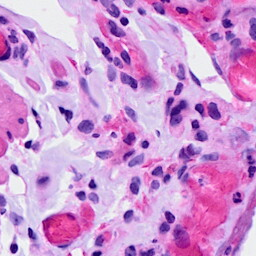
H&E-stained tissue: Ovarian